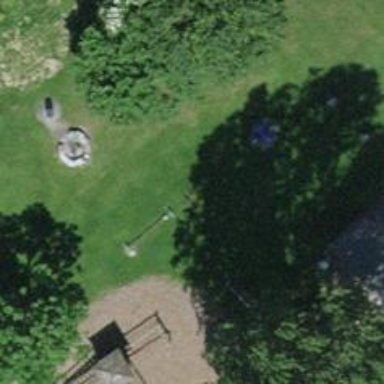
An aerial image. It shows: Playground featuring seesaw.